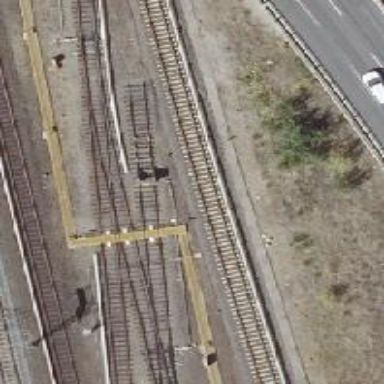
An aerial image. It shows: Light rail siding for service.